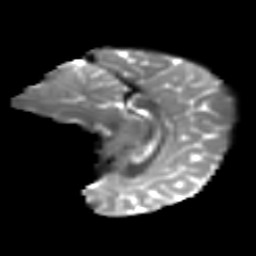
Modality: T2w
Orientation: sagittal
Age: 17
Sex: female
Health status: ill
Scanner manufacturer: ge
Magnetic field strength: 3 T
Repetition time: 6.752 s
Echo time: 0.079 s